Question: I've simply changed working JSF h:dataTable to p:dataTable, but it's empty. Without headers, one empty row. I've installed primefaces-3.0.M1.jar to my project.

: if I remove , dataTable is working properly, but without advantages of HtmlDataTable...
don't anybody knows how to bind rich:dataTable?
'''
<p:dataTable
id="tableDetail"
value="#{myBdeCheck.dataListBde}"
binding="#{myBdeCheck.dataTable}"
var="bdeItem">
<p:column>
<f:facet name="header">
<h:outputText value="Select" />
</f:facet>
<h:selectBooleanCheckbox value="#{myBdeCheck.selectedRow}"/>
</p:column>
<p:column>
<f:facet name="header">
<h:outputText value="Shift" />
</f:facet>
<h:outputText value="#{bdeItem.dayShift}"/>
</p:column>
<f:facet name="footer">
<h:commandButton id="btnAdd" action="#{myBdeCheck.add}"/>
</f:facet>
</p:dataTable>
'''
Did I forgot something?
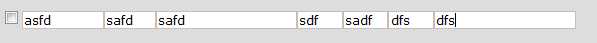
Answer: This can be caused by binding (as you suggested yourself). You have to bind 'p:dataTable' to
'''
org.primefaces.component.datatable.DataTable
'''
instead of 'javax.faces.component.html.HtmlDataTable'